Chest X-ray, PA view. Patient: 55 years old, sex F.
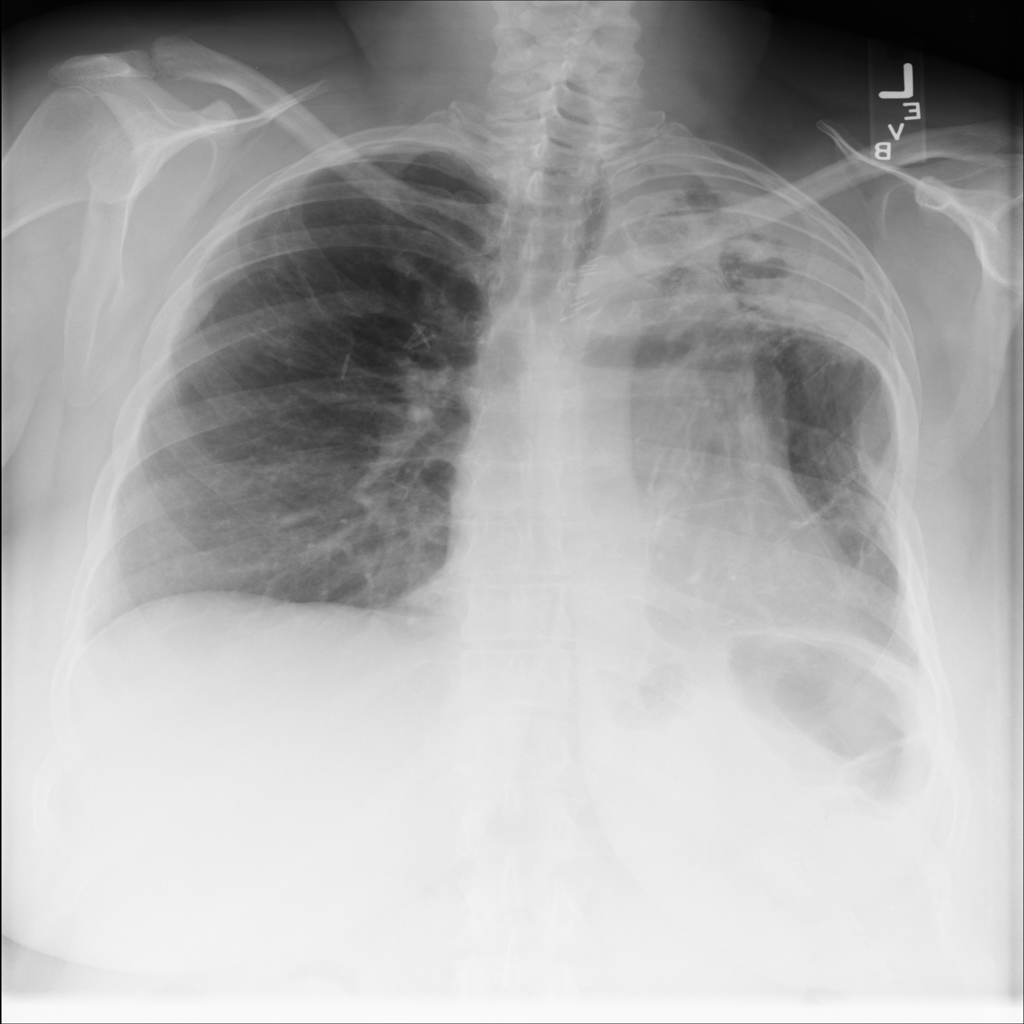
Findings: Atelectasis, Consolidation